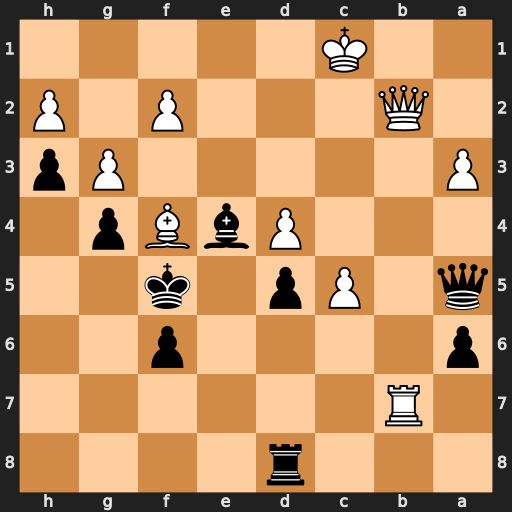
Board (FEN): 3r4/1R6/p4p2/q1Pp1k2/3PbBp1/P5Pp/1Q3P1P/2K5
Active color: b
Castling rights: -
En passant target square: -
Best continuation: Qe1#